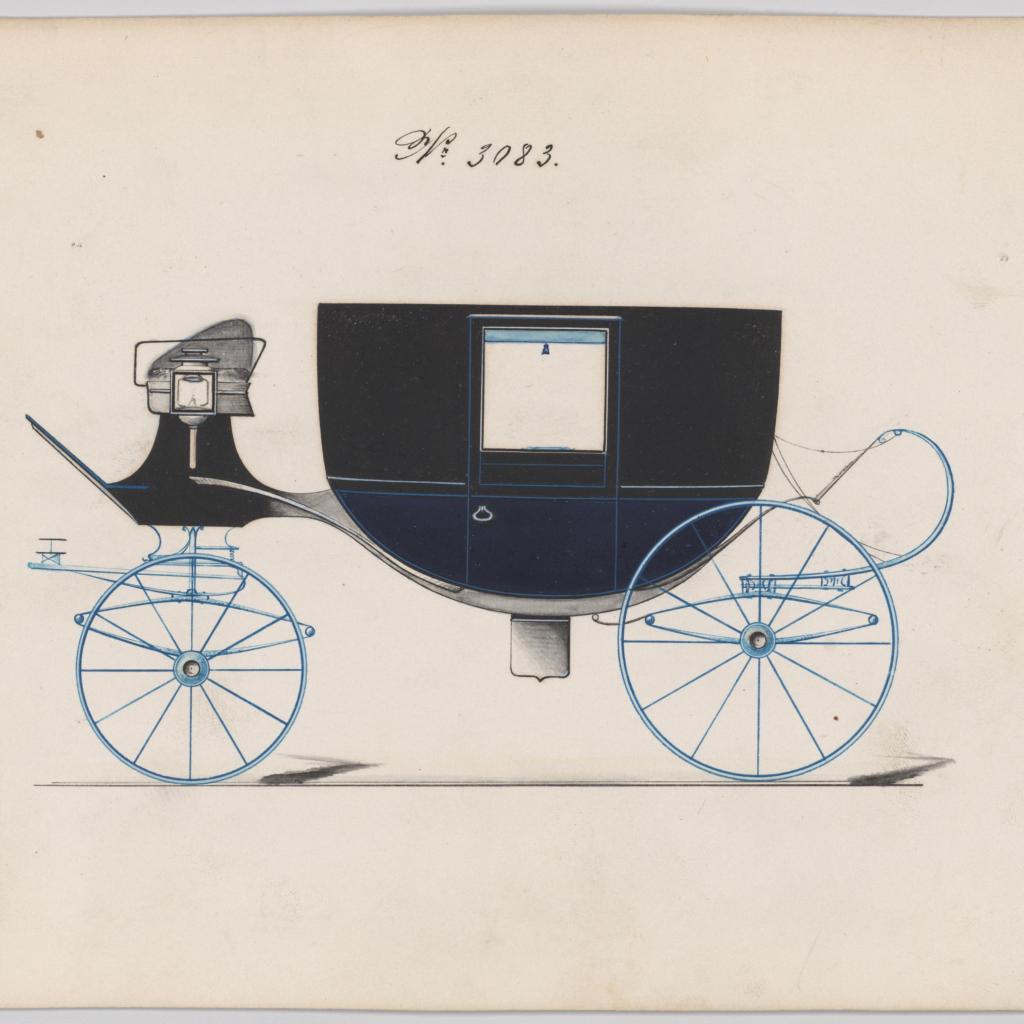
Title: Design for Round Bottom Coach, no. 3083
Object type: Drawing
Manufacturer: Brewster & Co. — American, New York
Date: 1874
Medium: Pen and black ink, watercolor and gouache
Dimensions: sheet: 6 15/16 x 9 7/8 in. (17.6 x 25.1 cm)
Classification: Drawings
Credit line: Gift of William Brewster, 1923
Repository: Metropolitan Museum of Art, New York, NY